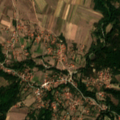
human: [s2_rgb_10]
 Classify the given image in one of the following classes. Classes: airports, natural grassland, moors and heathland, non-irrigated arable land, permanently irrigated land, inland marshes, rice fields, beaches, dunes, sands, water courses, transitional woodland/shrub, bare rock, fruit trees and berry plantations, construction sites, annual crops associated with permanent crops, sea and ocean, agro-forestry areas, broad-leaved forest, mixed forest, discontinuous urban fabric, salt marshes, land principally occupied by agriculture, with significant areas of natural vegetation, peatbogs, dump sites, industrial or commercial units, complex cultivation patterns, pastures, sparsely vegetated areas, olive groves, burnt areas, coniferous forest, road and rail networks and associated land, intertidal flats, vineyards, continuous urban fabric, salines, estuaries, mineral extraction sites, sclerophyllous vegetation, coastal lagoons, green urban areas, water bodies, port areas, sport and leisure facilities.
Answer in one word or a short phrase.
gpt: discontinuous urban fabric, complex cultivation patterns, land principally occupied by agriculture, with significant areas of natural vegetation, broad-leaved forest